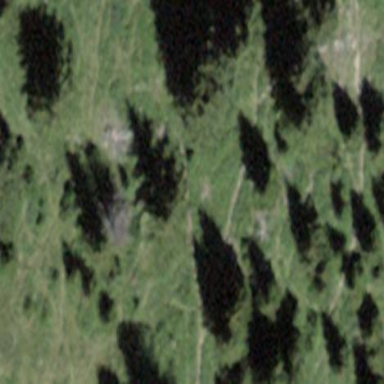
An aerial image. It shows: Forest area.